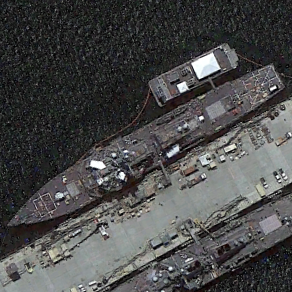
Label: destroyer